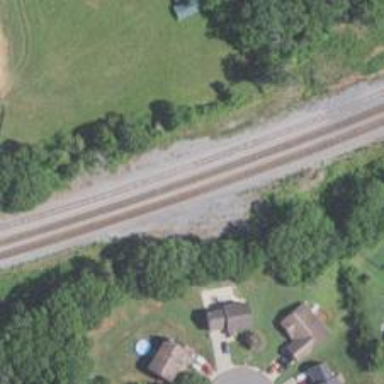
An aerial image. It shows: Railway track.